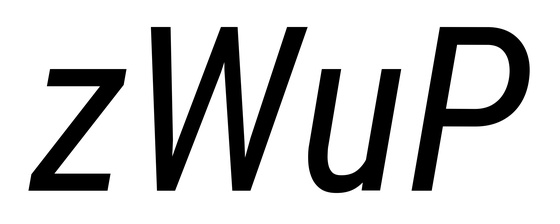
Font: Roboto-Italic_Condensed_Italic